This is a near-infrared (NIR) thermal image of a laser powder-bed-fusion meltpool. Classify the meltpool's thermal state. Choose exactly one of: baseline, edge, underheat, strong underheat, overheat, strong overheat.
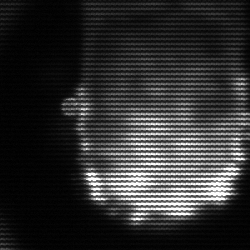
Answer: baseline